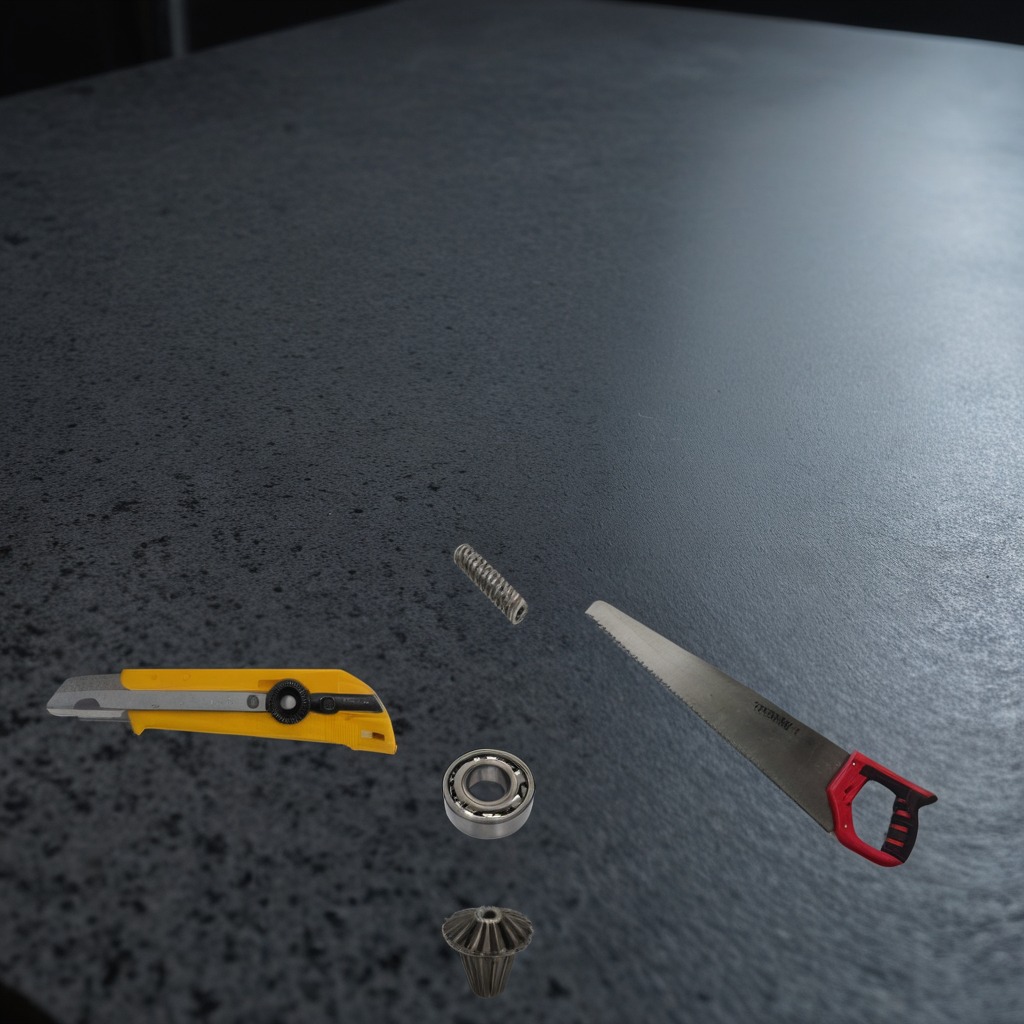
A metal ball bearing, a steel gear with teeth, a utility knife, a coiled metal spring, and a handheld metal saw are lying on a clean granite table inside a workshop at night dim ambient light soft shadows worn but